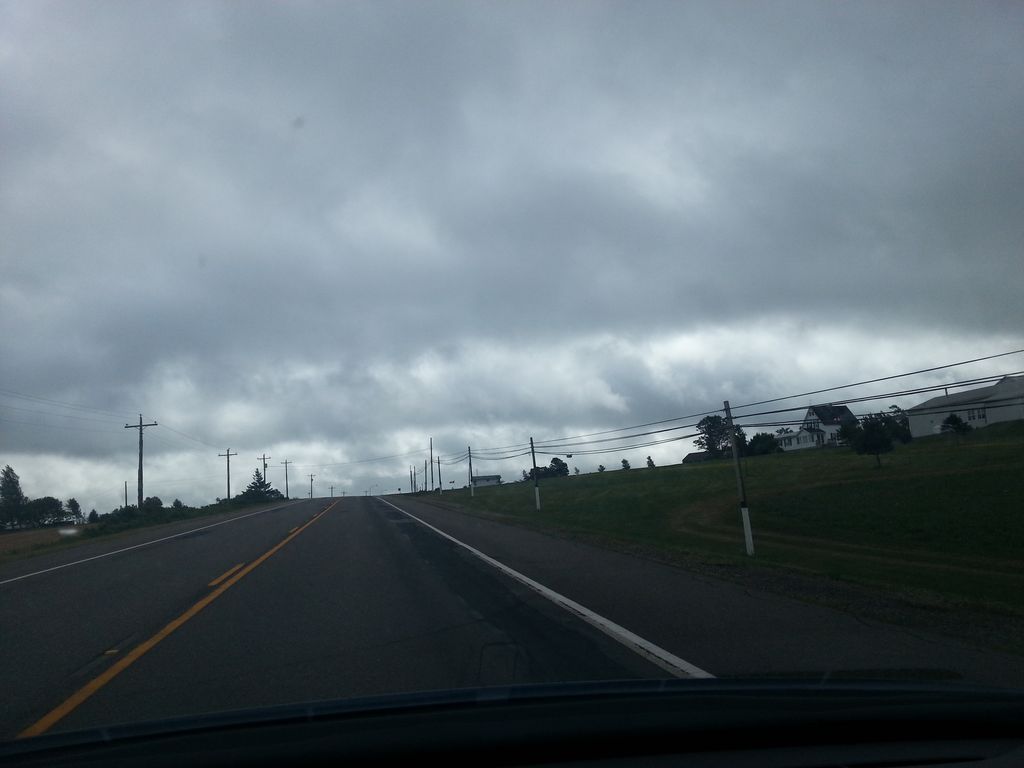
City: charlottetown